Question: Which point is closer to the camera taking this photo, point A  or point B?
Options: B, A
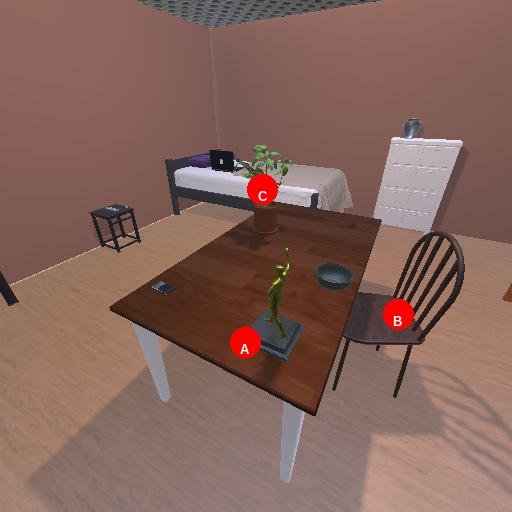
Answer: B